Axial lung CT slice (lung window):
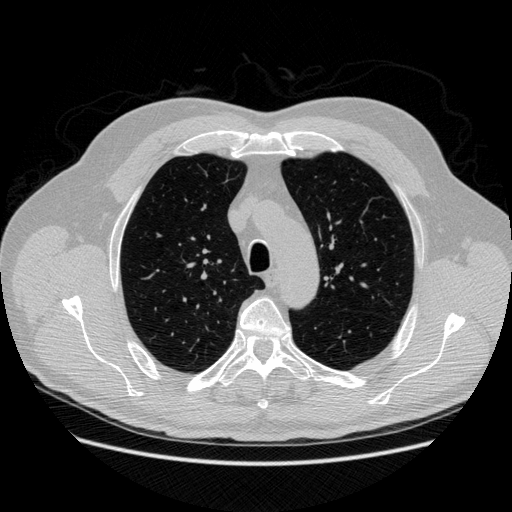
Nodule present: no